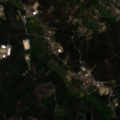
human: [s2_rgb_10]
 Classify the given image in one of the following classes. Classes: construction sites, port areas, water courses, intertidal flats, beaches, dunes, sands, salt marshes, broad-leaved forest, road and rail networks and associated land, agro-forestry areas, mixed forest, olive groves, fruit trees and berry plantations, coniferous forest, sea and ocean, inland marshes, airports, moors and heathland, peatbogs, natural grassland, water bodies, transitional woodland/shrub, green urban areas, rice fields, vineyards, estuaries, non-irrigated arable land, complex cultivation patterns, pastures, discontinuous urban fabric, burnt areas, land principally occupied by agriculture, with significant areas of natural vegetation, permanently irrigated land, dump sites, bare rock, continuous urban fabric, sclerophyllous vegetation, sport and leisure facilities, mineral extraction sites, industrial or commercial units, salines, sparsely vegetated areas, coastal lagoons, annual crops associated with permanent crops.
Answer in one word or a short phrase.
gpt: complex cultivation patterns, mixed forest, transitional woodland/shrub